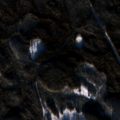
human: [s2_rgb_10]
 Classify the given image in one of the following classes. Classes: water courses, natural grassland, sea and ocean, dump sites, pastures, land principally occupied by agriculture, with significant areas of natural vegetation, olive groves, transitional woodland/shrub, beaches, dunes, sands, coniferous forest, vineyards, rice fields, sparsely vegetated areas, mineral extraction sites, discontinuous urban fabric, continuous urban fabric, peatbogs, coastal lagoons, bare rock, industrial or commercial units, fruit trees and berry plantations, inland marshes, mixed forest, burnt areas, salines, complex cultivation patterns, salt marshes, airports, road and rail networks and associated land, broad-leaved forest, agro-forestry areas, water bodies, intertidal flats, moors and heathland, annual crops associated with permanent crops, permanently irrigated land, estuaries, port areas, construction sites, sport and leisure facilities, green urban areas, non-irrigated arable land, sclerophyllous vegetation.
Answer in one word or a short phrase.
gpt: coniferous forest, transitional woodland/shrub